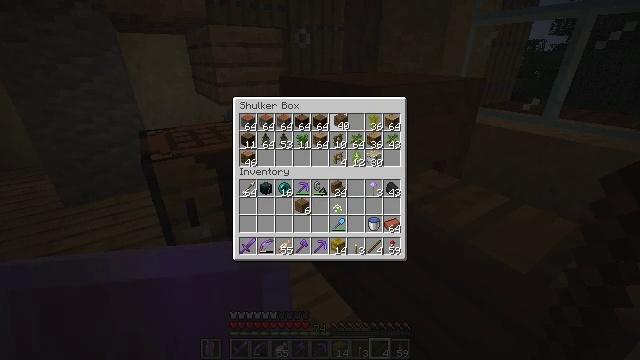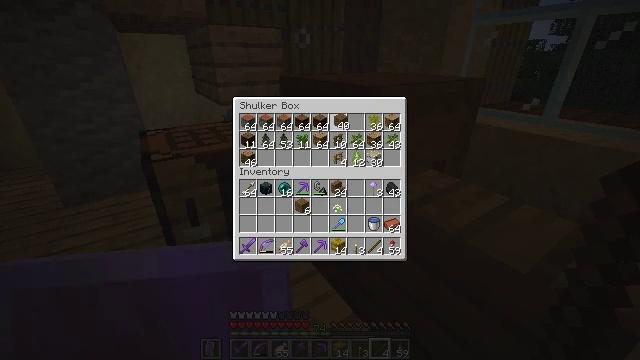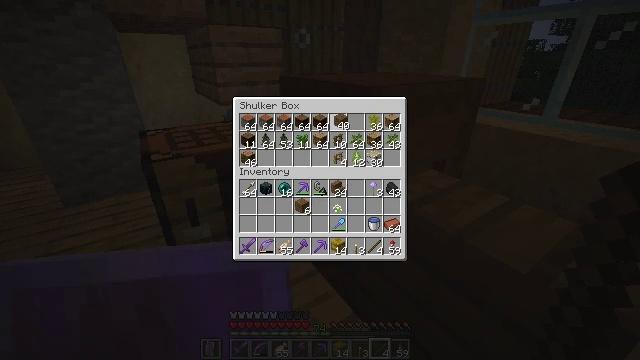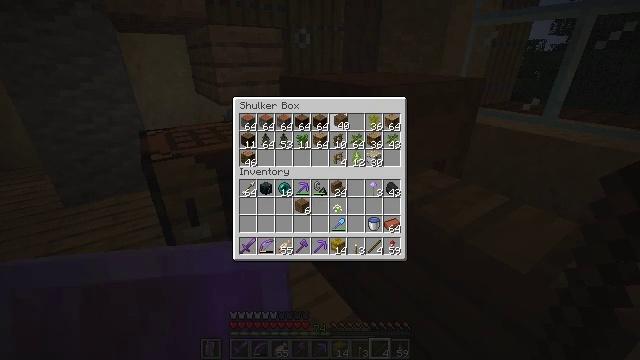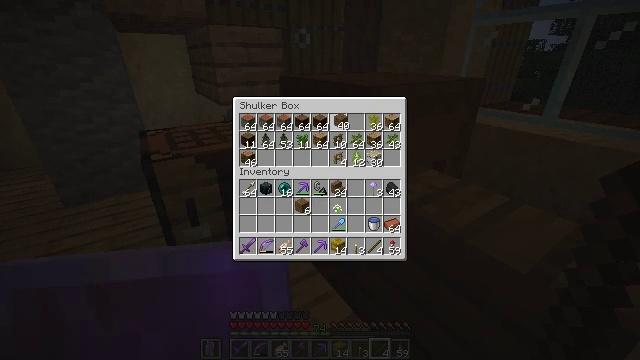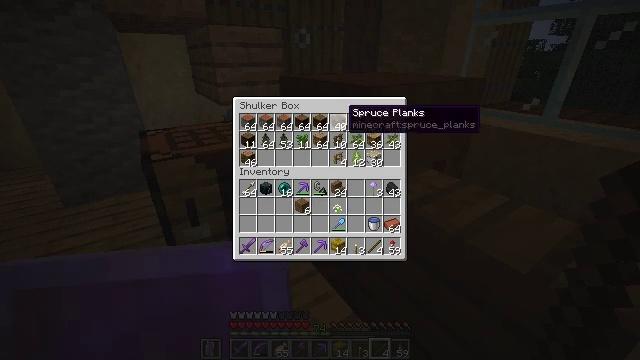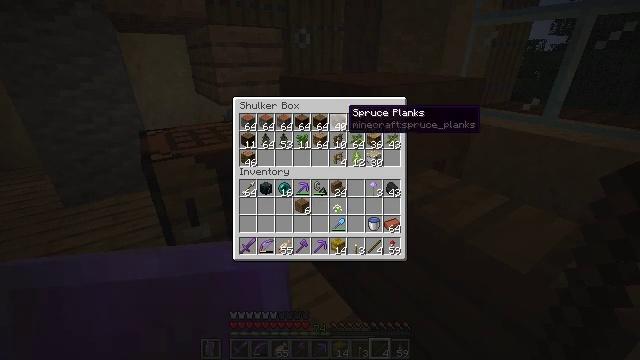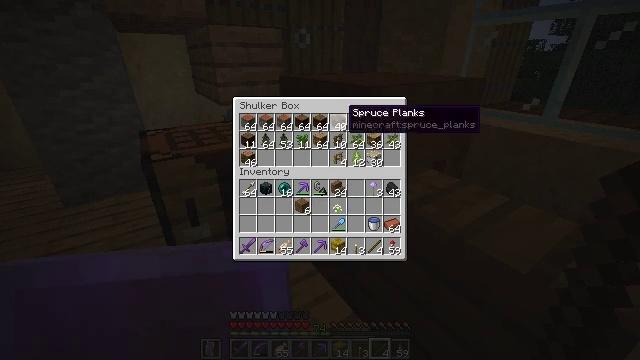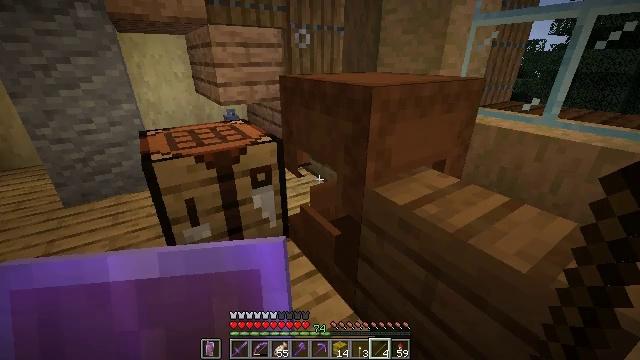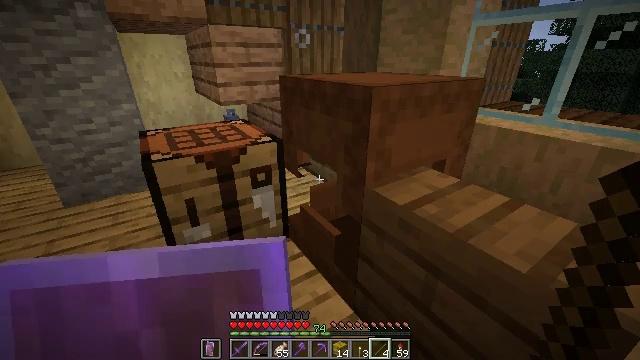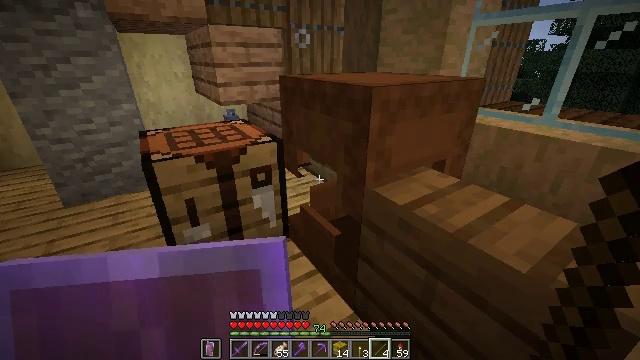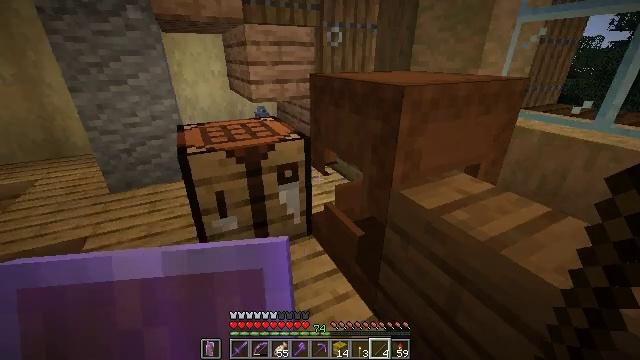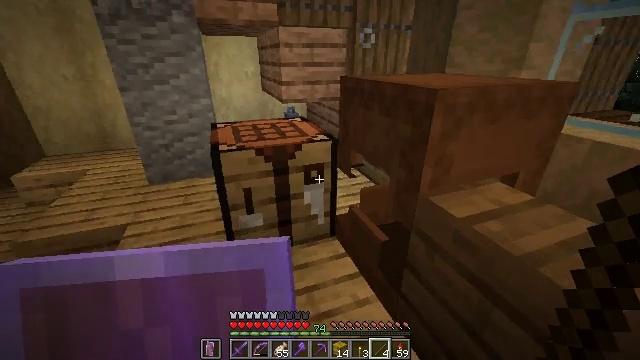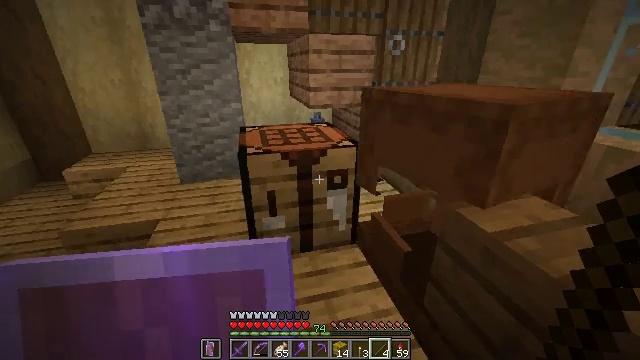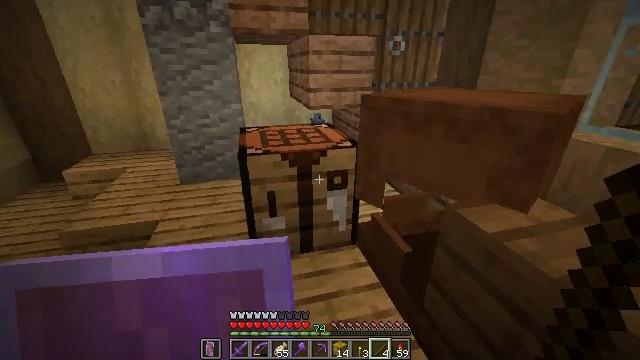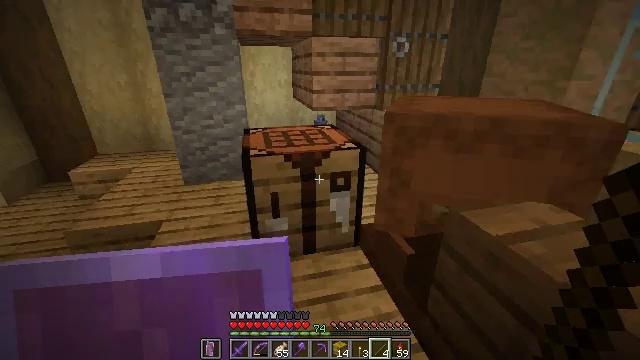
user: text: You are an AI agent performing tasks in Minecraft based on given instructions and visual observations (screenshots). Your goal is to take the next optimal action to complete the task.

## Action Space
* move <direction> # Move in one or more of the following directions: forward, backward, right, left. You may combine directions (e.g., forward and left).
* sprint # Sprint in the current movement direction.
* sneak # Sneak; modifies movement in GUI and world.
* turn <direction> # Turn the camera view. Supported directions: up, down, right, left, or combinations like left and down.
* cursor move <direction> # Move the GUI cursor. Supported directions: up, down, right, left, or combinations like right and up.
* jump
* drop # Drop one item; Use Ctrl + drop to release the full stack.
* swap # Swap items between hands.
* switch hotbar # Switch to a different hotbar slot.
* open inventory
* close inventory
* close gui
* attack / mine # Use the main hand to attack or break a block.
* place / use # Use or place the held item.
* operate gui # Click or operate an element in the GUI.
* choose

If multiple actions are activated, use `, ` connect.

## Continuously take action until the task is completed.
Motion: motion action
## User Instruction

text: Use wooden planks to craft a spruce sign.
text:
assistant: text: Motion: no_op
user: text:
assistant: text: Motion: no_op
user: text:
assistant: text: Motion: operate gui
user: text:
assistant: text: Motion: operate gui
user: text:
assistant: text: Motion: no_op
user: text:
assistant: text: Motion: no_op
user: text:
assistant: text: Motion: no_op
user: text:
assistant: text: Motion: no_op
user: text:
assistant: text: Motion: close gui
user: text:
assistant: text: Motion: no_op
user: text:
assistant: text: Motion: turn left
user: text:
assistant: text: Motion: turn left
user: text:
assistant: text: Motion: turn left and up
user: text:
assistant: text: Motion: no_op
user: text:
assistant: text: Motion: no_op
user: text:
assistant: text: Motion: turn left and up
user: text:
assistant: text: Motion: no_op
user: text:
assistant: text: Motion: use / place
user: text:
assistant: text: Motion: use / place
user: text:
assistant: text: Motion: use / place
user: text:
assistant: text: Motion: no_op
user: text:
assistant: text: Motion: no_op
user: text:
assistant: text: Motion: open gui
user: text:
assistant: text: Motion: no_op
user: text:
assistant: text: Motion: no_op
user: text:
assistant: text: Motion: no_op
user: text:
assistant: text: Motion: cursor move left
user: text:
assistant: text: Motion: cursor move left
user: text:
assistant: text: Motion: cursor move left
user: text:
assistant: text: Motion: no_op